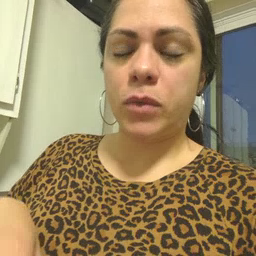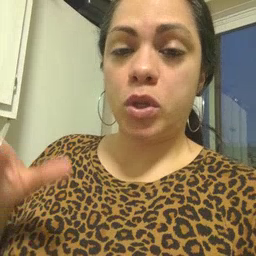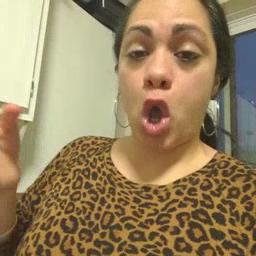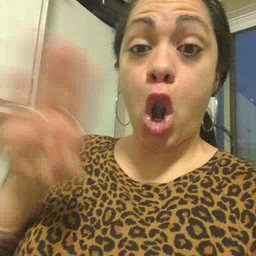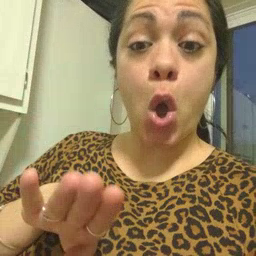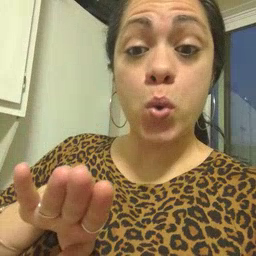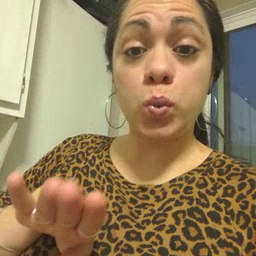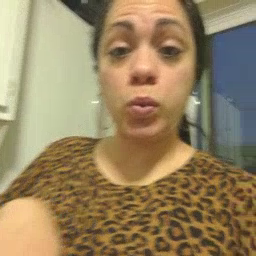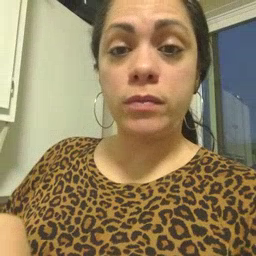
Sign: close